Question: I am trying to use FBSDKLikeControl / FBSDKLikeButton to let users like my Fan Page.
I tried in their sample code and it works on any Fan Pages. However, when I change the FacebookAppID into mine, it breaks. When I click the Like Button, the app navigates me to Facebook app and then switches back immediately.
'''
- (void)viewDidLoad
{
[super viewDidLoad];
self.pageLikeControl.likeControlAuxiliaryPosition = FBSDKLikeControlAuxiliaryPositionBottom;
self.pageLikeControl.likeControlHorizontalAlignment = FBSDKLikeControlHorizontalAlignmentCenter;
self.pageLikeControl.objectID = @"burgerking";
}
'''
plist file settings:

When I change above URL Schemes and FacebookAppID, the like function will fail.
Is it a permission problem on my app setting? I have not submitted any items to review yet as such login permission("public_actions").
Many Thanks!
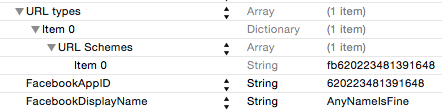
Answer: Yes, You have to register your app with Facebook Developer and for now u no need to review your iOS app to Facebook as its in developing mode.
As u register your app with Facebook you will get instruction how to config your .plist of iOS app for connect with facebook.
Example Code :
'''
FBSDKLikeControl *button = [[FBSDKLikeControl alloc] init];
button.objectID = @"https://www.facebook.com/FacebookDevelopers";
[self.view addSubview:button];
'''
In the above code u just have to replace button.objectID Value with your Facebook post/page URL.
I hope this will be Help full to u.
For More Refer : <URL>